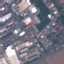
Land use / land cover class: Industrial